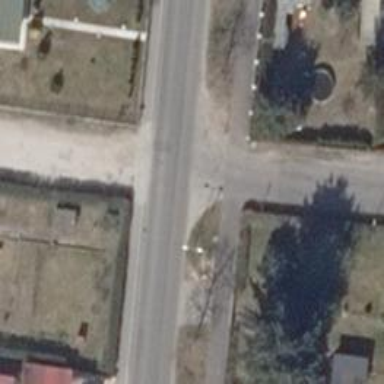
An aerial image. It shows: Road with "give way" sign.